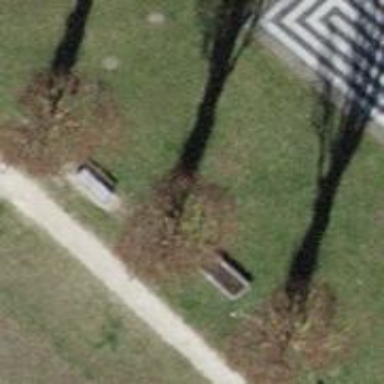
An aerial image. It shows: Park with broadleaved deciduous trees.